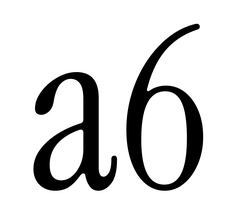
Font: InstrumentSerif-Regular